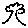
Label: tree